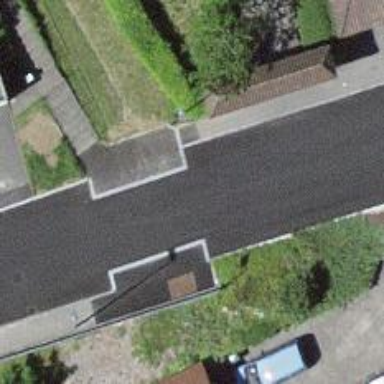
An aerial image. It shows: Crossing on the road.